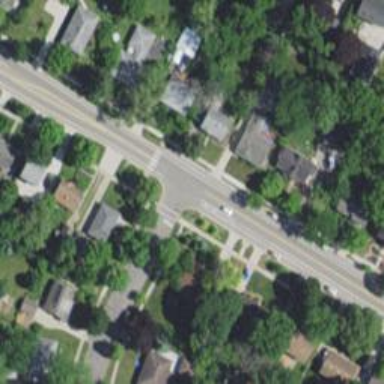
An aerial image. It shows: Pedestrian crossing with zebra markings on footway.